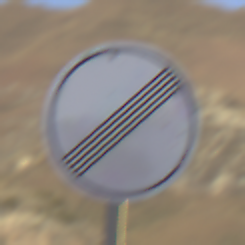
Verkehrszeichen: EndeSaemtlicherBegrenzungen
Umgebung: Outdoor, Nature
Tageszeit: MorningAfternoon
Wetter: PartlyCloudy
Licht: Natural
Jahreszeit: NotSpecified
Kontrast: HighContrast